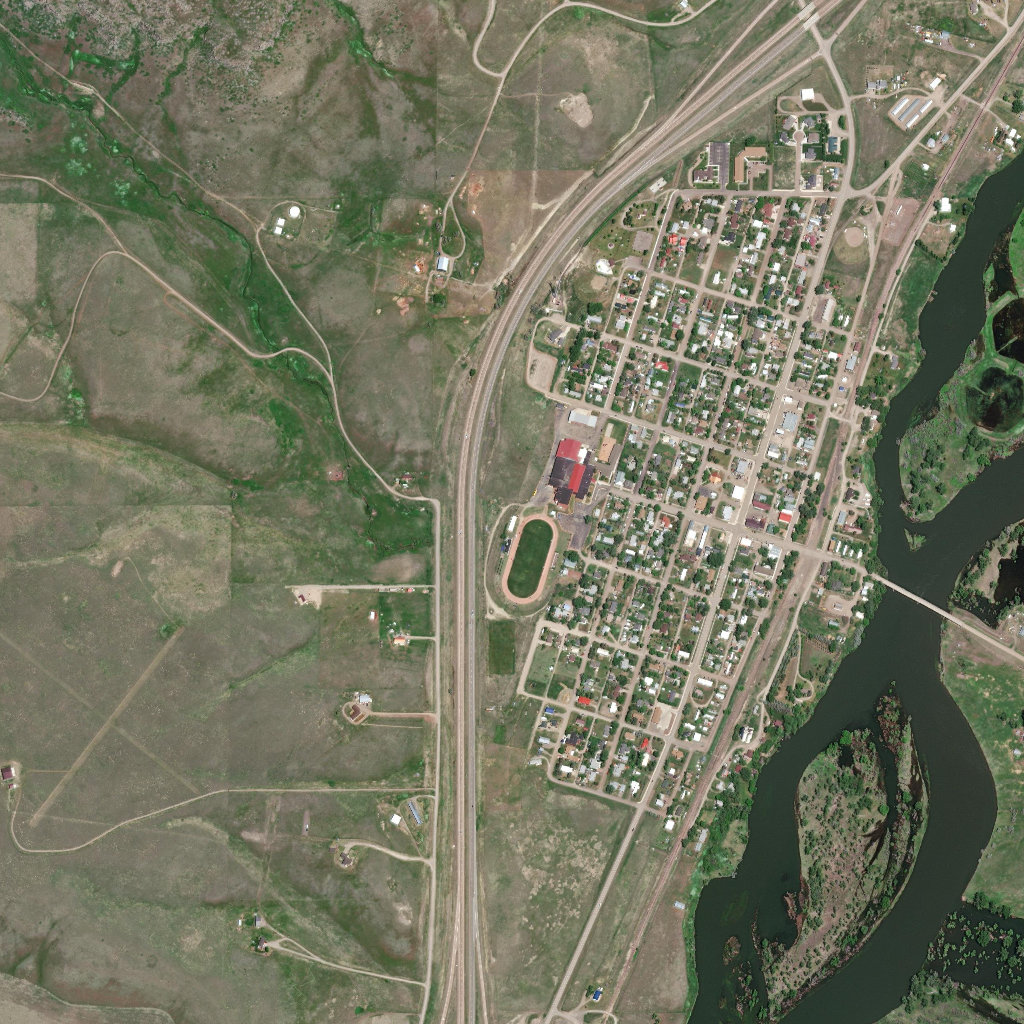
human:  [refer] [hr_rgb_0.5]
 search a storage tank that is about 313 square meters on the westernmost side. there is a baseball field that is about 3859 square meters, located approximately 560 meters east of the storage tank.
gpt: <box>[[28, 20, 29, 21, 0]]</box>